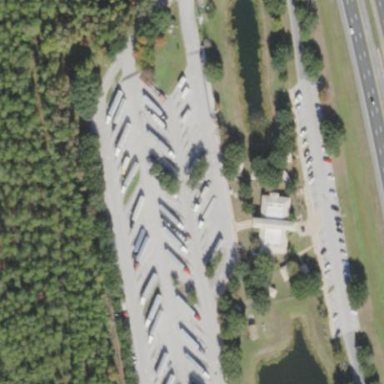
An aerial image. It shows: Rest area along the road.